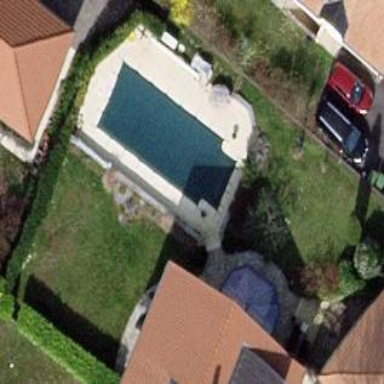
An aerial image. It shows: Swimming pool located in leisure land.